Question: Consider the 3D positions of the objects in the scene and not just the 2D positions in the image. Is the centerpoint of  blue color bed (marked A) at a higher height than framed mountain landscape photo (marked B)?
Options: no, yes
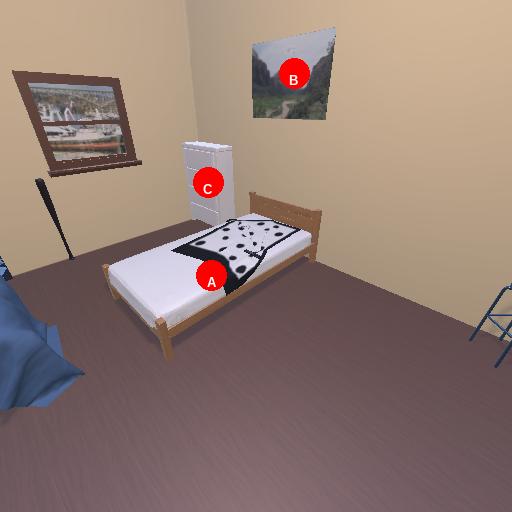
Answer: no